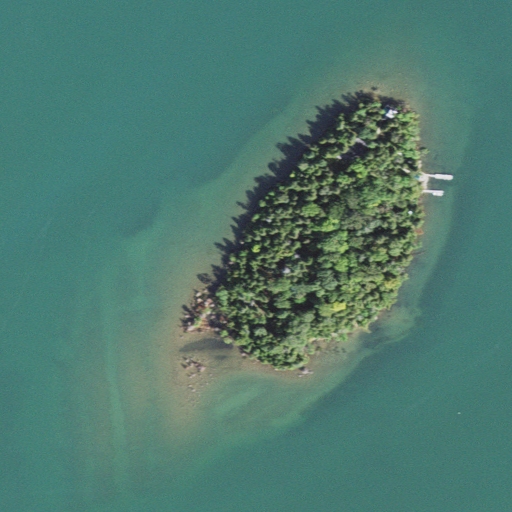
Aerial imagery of island in Michigan named Quarry Island containing open water, woody wetlands, evergreen forest, barren land, and herbaceous wetlands